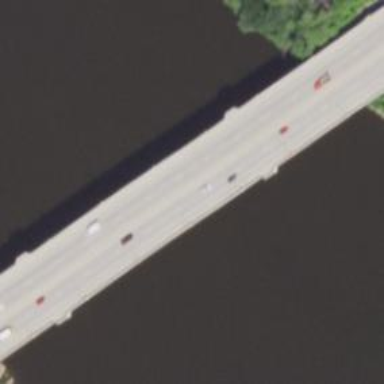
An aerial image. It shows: Man-made bridge.